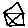
Label: house